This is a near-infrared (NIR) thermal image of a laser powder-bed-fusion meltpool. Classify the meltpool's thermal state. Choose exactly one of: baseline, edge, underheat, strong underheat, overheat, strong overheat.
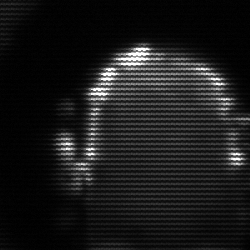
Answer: baseline